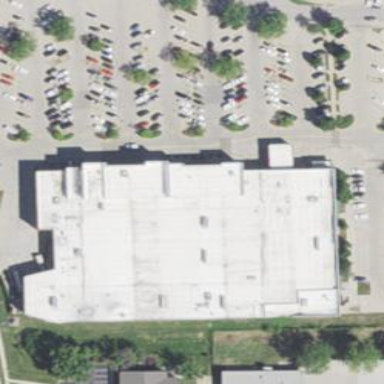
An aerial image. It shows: Building that houses supermarket.